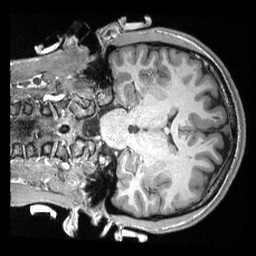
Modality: T1w
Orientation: coronal
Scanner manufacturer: siemens
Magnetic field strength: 3 T
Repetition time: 2.3 s
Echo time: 0.00308 s